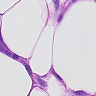
Metastatic tissue present: yes